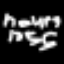
Label: hourglass